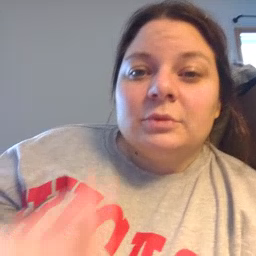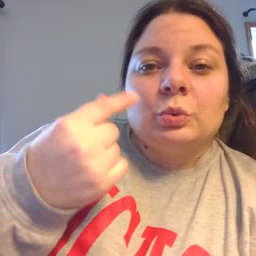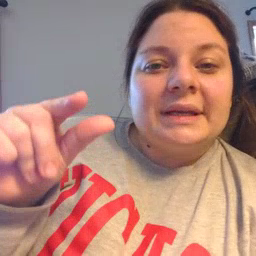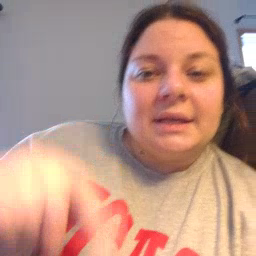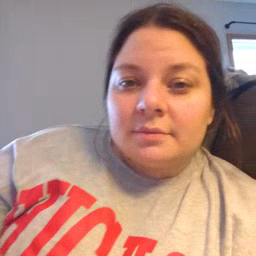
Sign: green